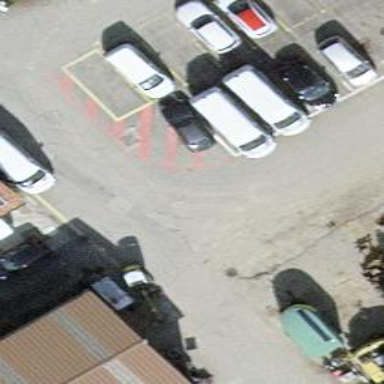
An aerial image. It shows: Asphalt parking aisle off service road.